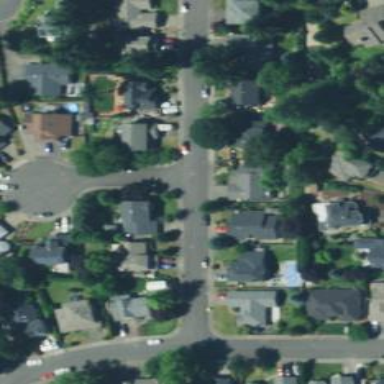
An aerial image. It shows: Residential road.